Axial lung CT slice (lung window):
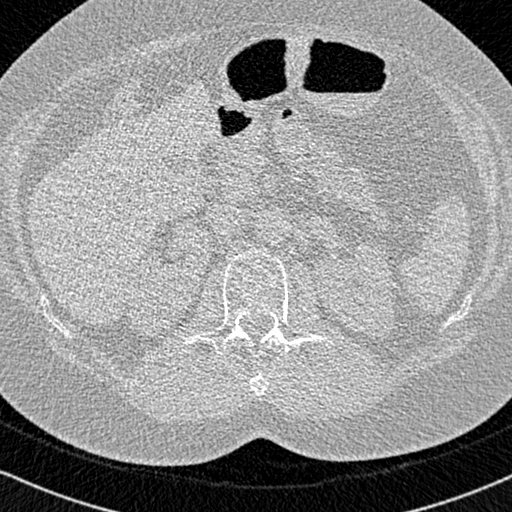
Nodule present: no